Field crop: tomato
Growth stage: 1
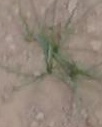
Species: cyperus